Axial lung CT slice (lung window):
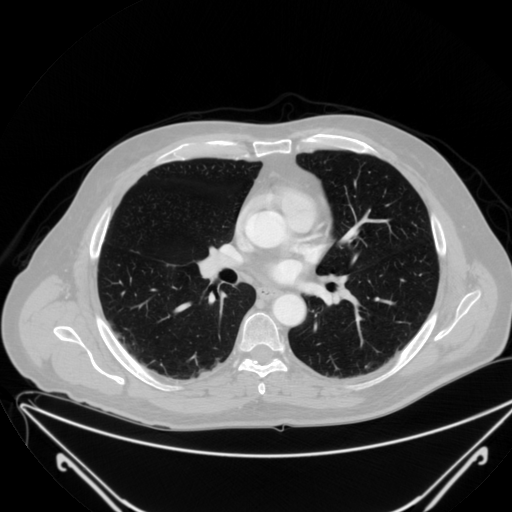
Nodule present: no